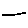
Label: line